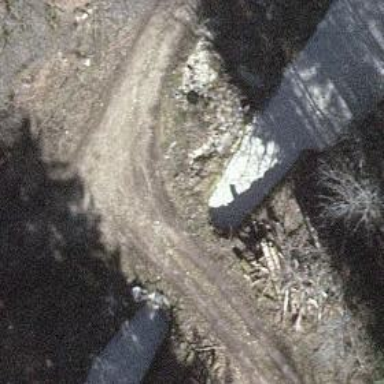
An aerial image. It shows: Culvert tunnel.